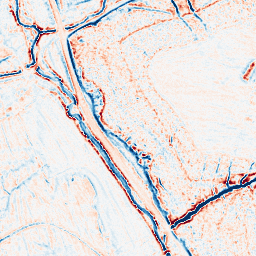
Category: edge_preserving
Decomposition family: bilateral
Decomposition parameters: d: 9
sigma_color: 150
sigma_space: 50
Upsampling method: edge_directed
Upsampling parameters: scale: 2
Upsampling scale: 2